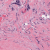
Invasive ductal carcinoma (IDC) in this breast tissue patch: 1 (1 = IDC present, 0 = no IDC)